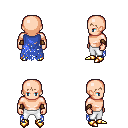
a pixel art fantasy rpg character, male body template, human, light skin, blue tattered cape, white pants, plain hairstyle, cloth bracers, gold boots, four views (front, back, left, right), 2x2 character sprite sheet, small pixel art, hard edges, no anti-aliasing